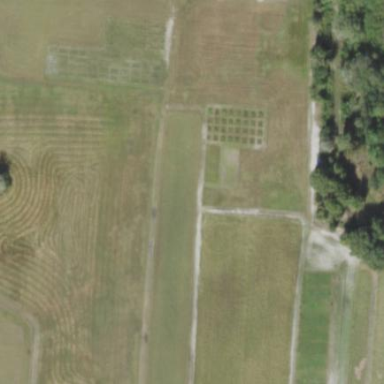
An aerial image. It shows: Plant nursery cultivating trees.